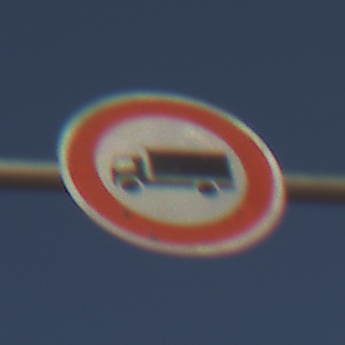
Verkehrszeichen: VerbotFuerKraftfahrzeugeUeberDreiKommaFuenfTonnen
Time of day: SunriseSunset
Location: Outdoor (Suburban)
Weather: PartlyCloudy
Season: NotSpecified
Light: Natural